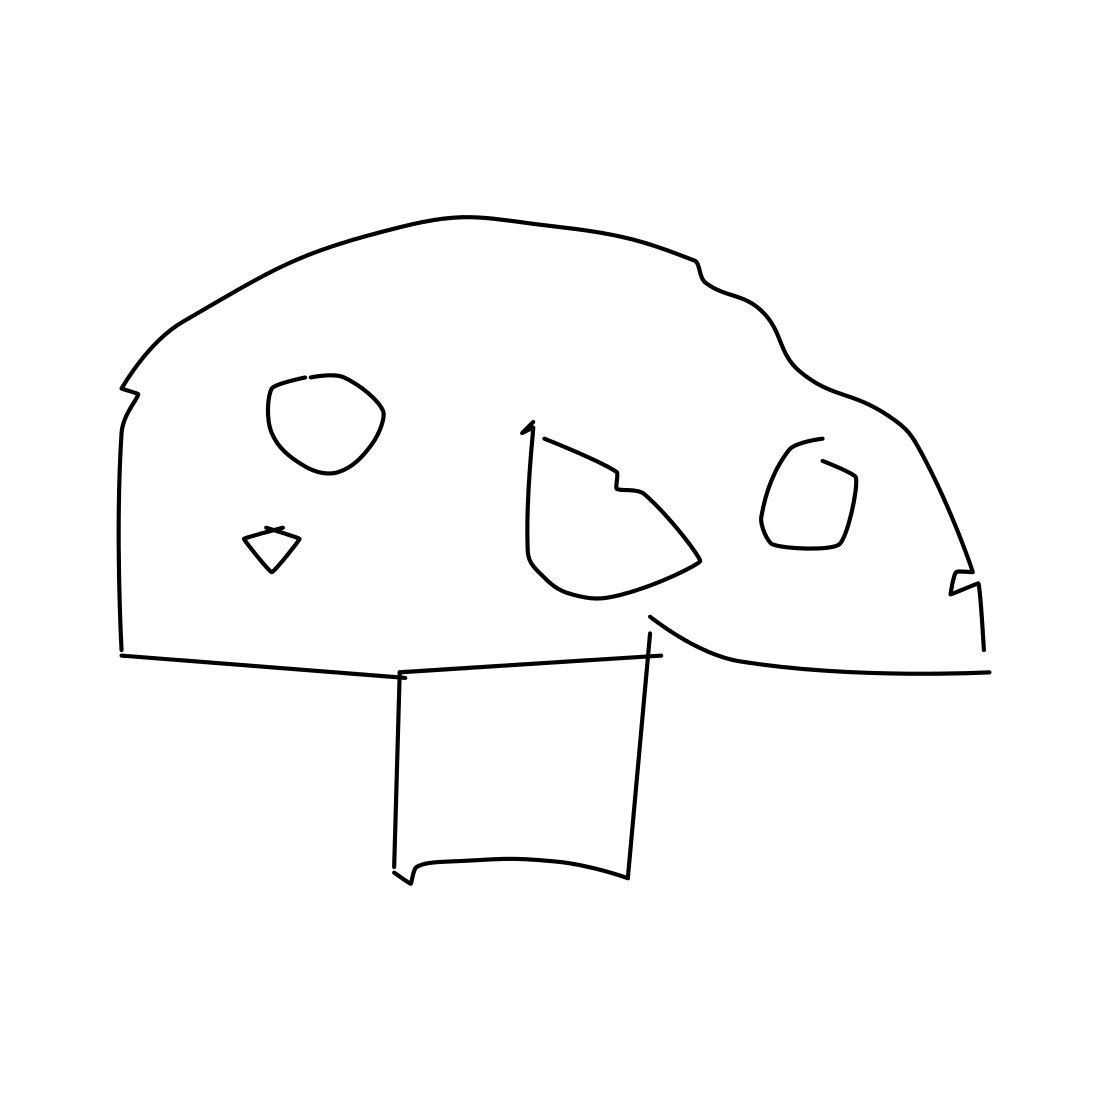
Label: mushroom